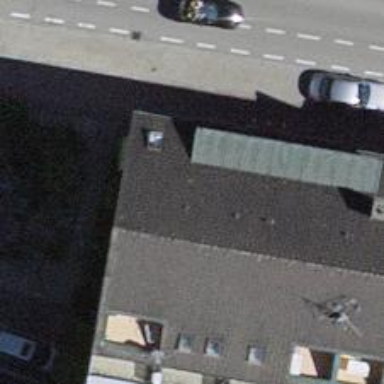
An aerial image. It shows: Restaurant.